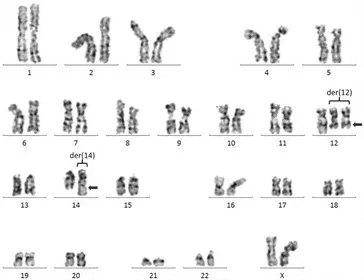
A; Karyotype of the patient displaying the t(12;14)(q23.2;q32.3). Arrows mark the translocation breakpoint regions on the derivative chromosomes. Note that der(12) is duplicated, leading to a partial trisomy 12.
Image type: pathology (fish)